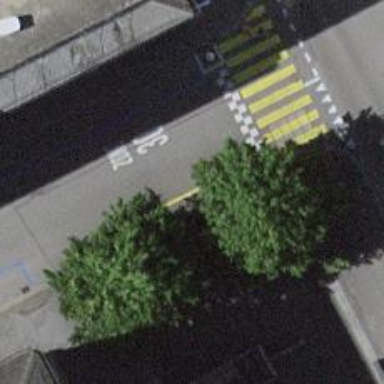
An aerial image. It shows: Bus stop with platform for public transport.